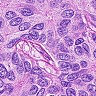
Metastatic tissue present: yes